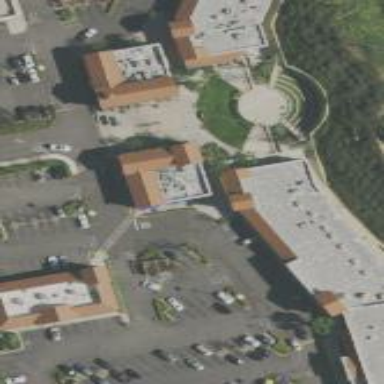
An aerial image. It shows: Retail building.